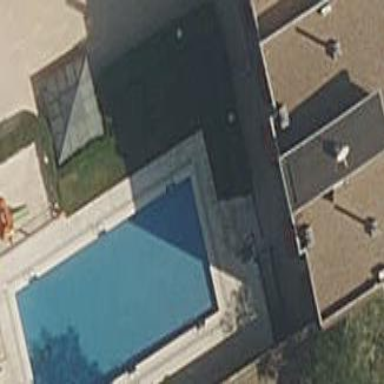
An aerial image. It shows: Swimming pool within leisure land area designed for swimming activities.